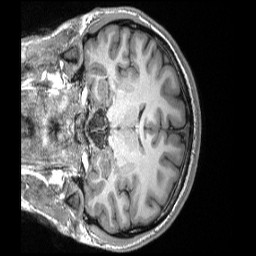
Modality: T1w
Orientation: coronal
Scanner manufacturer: siemens
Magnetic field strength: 3 T
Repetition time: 2.3 s
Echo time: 0.00308 s